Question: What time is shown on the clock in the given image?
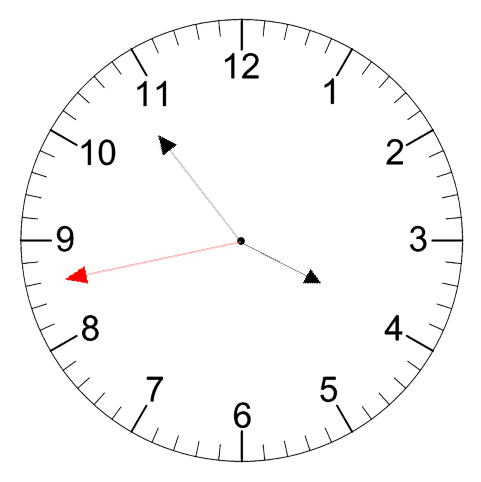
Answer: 03:53:43